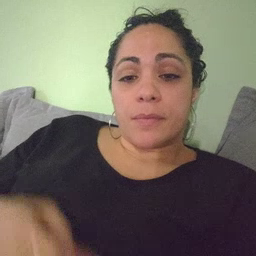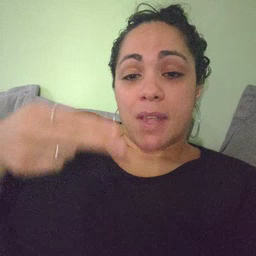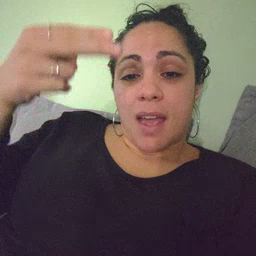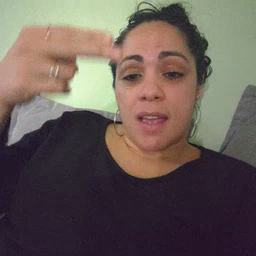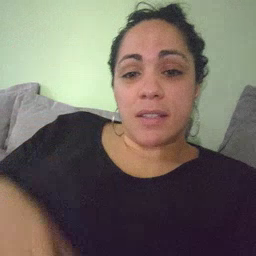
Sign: high